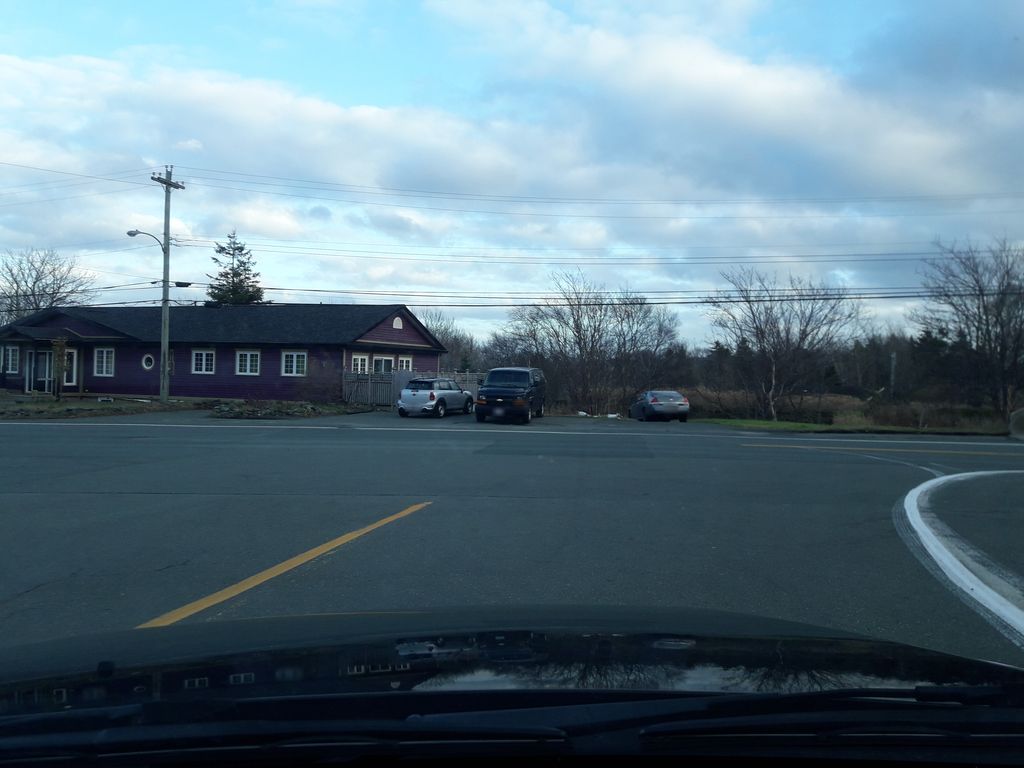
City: st_johns